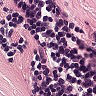
Metastatic tissue present: no